【题型】解答题　【知识点】平面几何　【难度】easy
如图, 在等腰 $\triangle ABC$ 中, $AB = AC$, 点 $D$ 是边 $BC$ 上的中点, 过点 $C$ 作 $CE \perp BC$, 交 $BA$ 的延长线于点 $E$, 过点 $B$ 作 $BH \perp AC$, 交 $AD$ 于点 $F$, 交 $AC$ 于点 $H$, 交 $CE$ 于点 $G$。求证：

(1) $\frac{BC}{CH} = \frac{EC}{BH}$；

(2) $BC^2 = 4DF \cdot DA$。
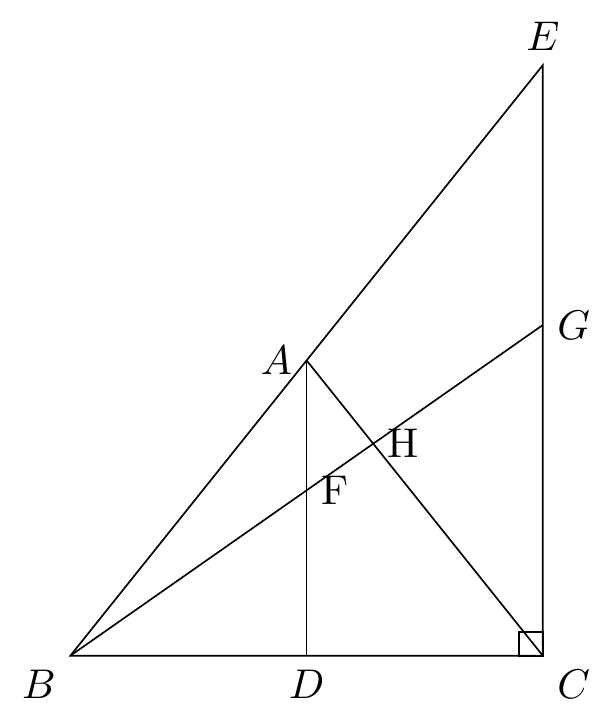
【解答】
证明：
(1) $\because CE \perp BC$, $BH \perp AC$,

$\therefore \angle BCE = \angle CHB = 90^\circ$,

$\because AB = AC$,

$\therefore \angle ABC = \angle ACB$,

$\therefore \triangle BCE \sim \triangle CHB$,

$\therefore \frac{BC}{CH} = \frac{EC}{BH}$；

(2) $\because AB = AC$, 点 $D$ 是边 $BC$ 上的中点,

$\therefore BD = DC = \frac{1}{2}BC$, $AD \perp BC$,

$\because AD \perp BC$, $BH \perp AC$,

$\angle ADC = \angle AHF = 90^\circ$,

$\angle DAC = \angle HAF$,

$\angle ACD = \angle AFH$,

$\angle BFD = \angle AFH$,

$\angle ACD = \angle BFD$,

$\triangle ADC \cong \triangle BDF$,

$\frac{DC}{DF} = \frac{AD}{BD}$,